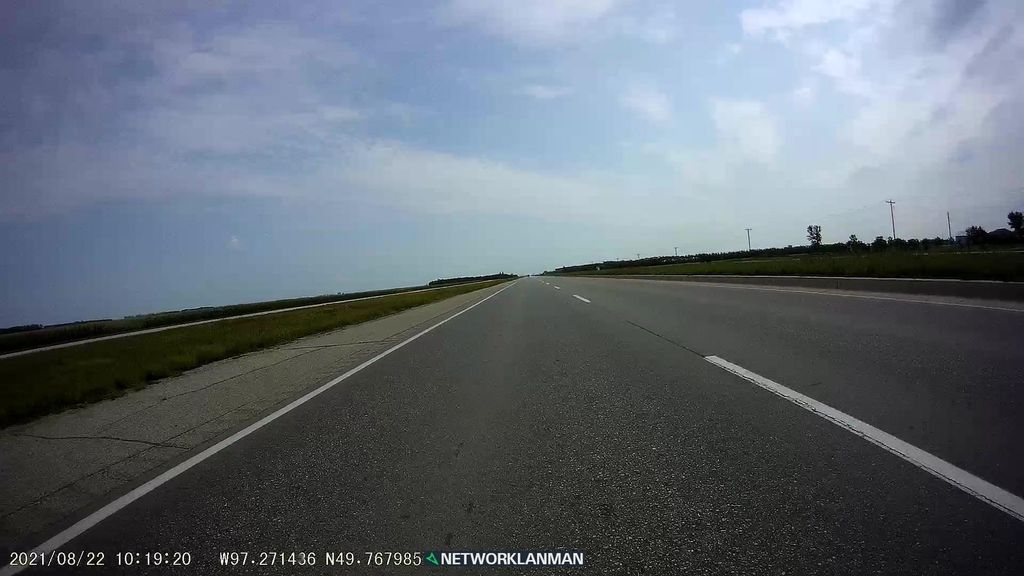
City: winnipeg